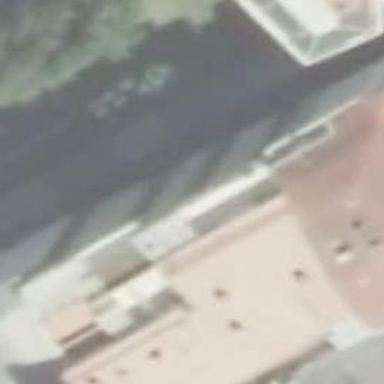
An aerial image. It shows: Part of building.